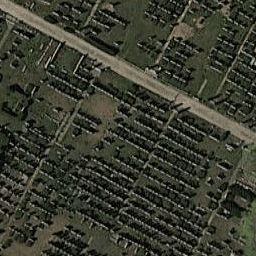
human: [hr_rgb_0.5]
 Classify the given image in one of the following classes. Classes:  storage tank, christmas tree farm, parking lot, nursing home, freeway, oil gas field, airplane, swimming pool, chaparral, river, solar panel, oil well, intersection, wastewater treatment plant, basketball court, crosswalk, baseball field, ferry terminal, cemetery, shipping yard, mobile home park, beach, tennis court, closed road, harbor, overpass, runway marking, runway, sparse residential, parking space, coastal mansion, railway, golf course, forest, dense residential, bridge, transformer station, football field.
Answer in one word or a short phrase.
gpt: cemetery